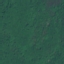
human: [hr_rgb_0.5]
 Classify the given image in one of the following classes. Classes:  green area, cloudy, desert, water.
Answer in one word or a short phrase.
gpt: green area